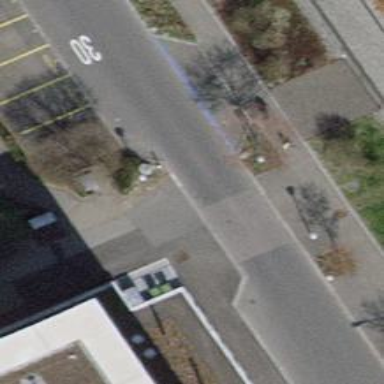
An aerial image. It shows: Sidewalk along the footway.